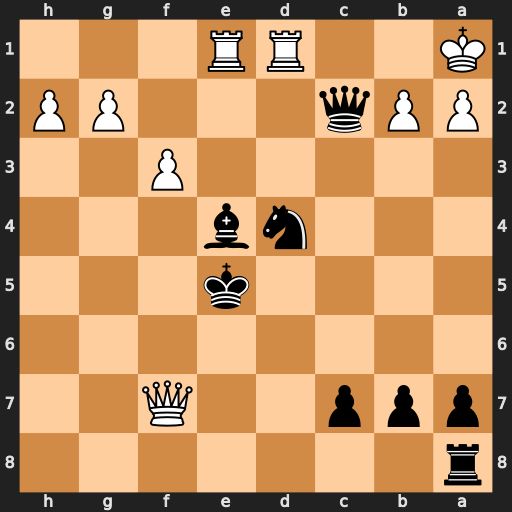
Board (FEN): r7/ppp2Q2/8/4k3/3nb3/5P2/PPq3PP/K2RR3
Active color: b
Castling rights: -
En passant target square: -
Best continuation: Qb1+ Rxb1 Nc2#